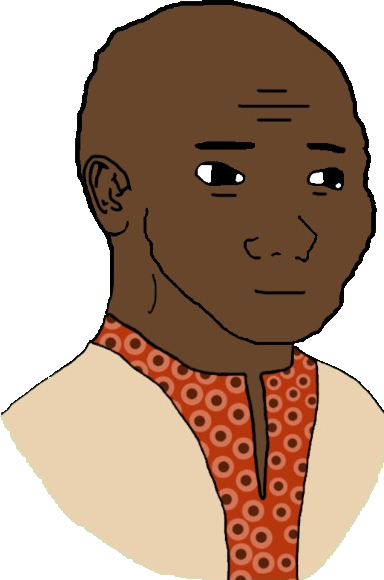
Label: 5_Blackjak